Question: I have created a startcam from my app.. and this is how the cam activity looks like.. I don't know how to klick to take a picture, where is the button?
What I want to do is also that when he has taken the picture and he is statiesfied, he click on a "finished button" so the picture will be shown on my app.

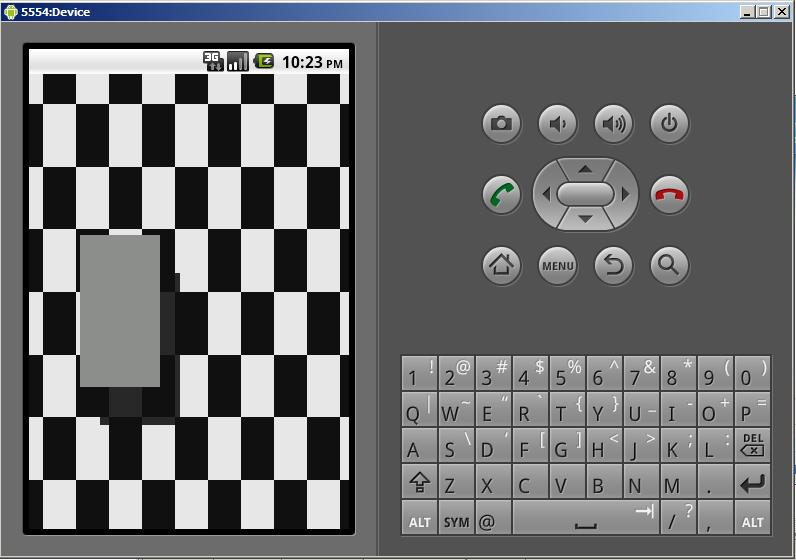
Answer: I see the same thing on developers.android.com, but my emulator has a working camera application. The camera button on the emulator itself doesn't do anything, but I can access it from my app, and it gives me a camera like this:

You see the button at the bottom left takes the picture, then an OK button pops up, which returns it to your code.
My emulator settings are:
- - - -
I believe you need the SD Card, not sure about anything else.